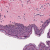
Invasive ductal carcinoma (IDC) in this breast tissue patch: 0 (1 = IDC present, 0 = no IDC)